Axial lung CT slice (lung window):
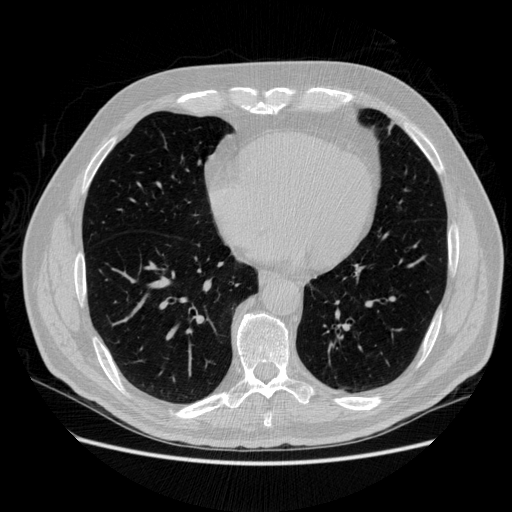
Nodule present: no